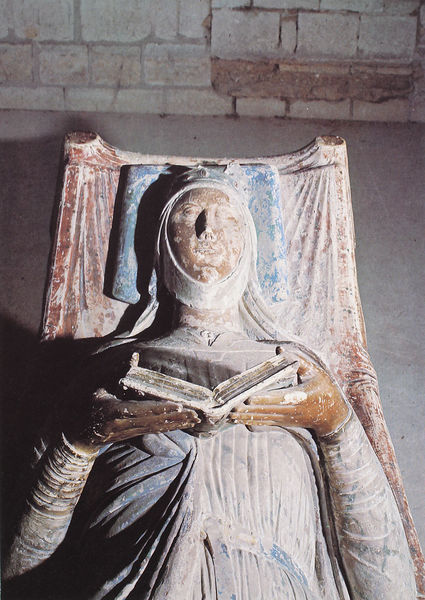
Titel: Gisants der Plantagenets
Standort: Fontevrault (EU - F)
Schlagwörter: blau, hand, kopf, körper, schatten, weiß, menschen, bunt, finger, frau, kleid, licht, nase, gürtel, rot, schleier, alt, wand, bibel, falten, gesicht, halten, mensch, stein, steine, trauer, hals, hände, kirche, figur, gewand, adel, pflanzen, skulptur, statue, liegen, mauer, farbe, kissen, kopftuch, lesen, festhalten, bett, plastik, liegend, fugen, buch, glaube, denkmal, mauerwerk, liegende, nonne, gebetsbuch, sarg, grab, andacht, heilige, lesend, gedenken, gipsfigur, madonna, fassung, grabmal, frömmigkeit, verblasst, sakophag, mumie, feldbett, lasen, verrottet, steinplastik, gelehrsamkeit